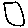
Label: square